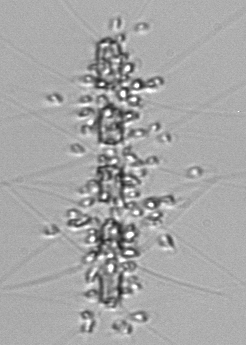
Label: Chaetoceros_didymus_TAG_external_flagellate